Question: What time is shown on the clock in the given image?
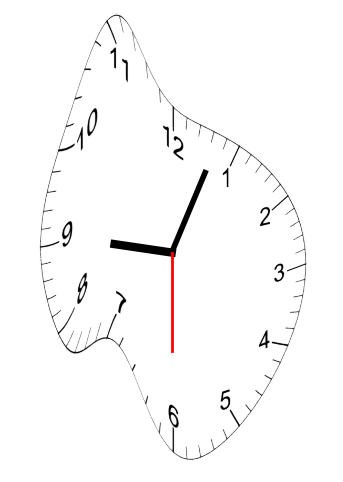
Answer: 09:03:30